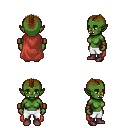
a pixel art fantasy rpg character, female body template, orc, green skin, maroon cape, white pants, brown short mohawk hairstyle, leather bracers, maroon shoes, four views (front, back, left, right), 2x2 character sprite sheet, small pixel art, hard edges, no anti-aliasing